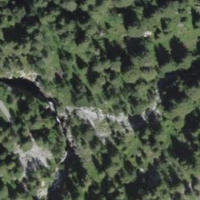
EUNIS habitat code: 44
Species observed at this site:
Gymnadenia conopsea
Epipactis atrorubens